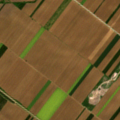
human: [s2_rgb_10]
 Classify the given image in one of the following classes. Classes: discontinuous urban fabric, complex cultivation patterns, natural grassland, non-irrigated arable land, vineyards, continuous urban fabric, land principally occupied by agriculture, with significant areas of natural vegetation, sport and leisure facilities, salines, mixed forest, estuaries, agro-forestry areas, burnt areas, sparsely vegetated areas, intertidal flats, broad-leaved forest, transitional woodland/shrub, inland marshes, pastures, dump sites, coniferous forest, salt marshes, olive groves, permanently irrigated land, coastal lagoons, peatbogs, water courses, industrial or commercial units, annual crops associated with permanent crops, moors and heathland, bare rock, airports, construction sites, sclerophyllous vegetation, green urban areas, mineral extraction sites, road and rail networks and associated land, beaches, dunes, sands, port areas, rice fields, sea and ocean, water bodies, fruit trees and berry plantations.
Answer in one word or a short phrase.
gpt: non-irrigated arable land